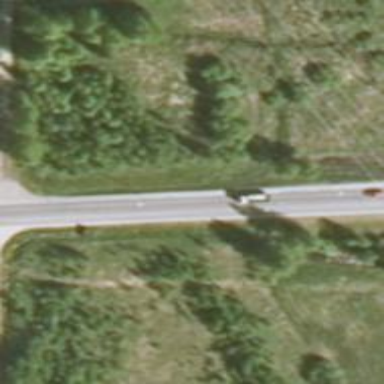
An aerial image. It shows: Asphalt road classified as trunk highway.